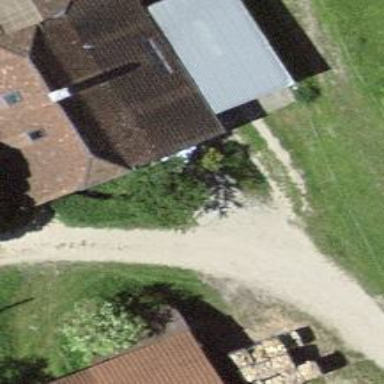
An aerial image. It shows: Unpaved driveway serving as service road.